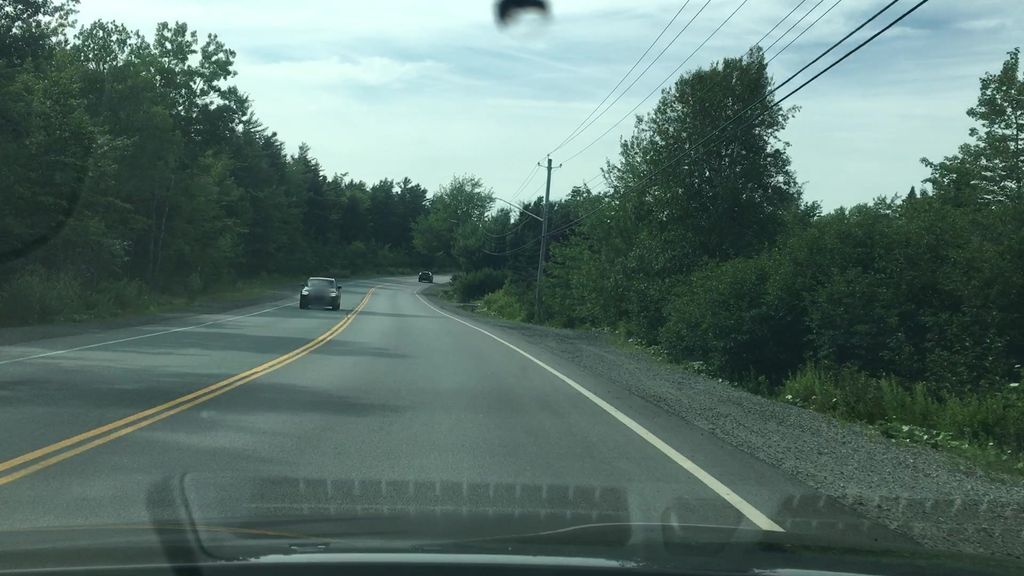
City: halifax